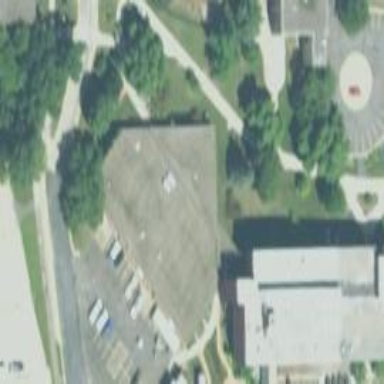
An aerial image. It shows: Building with gravel roof.